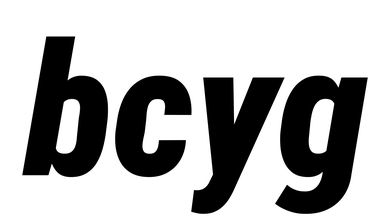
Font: Roboto-Italic_Condensed_Black_Italic